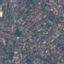
Land use / land cover: Residential